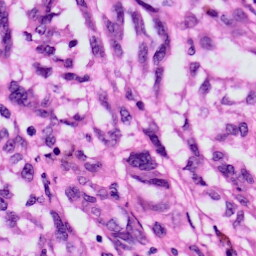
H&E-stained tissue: Skin